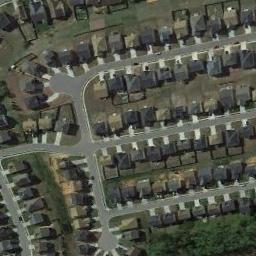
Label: dense_residential